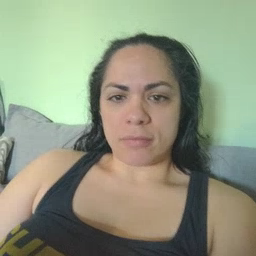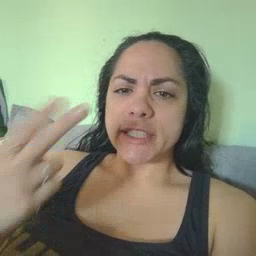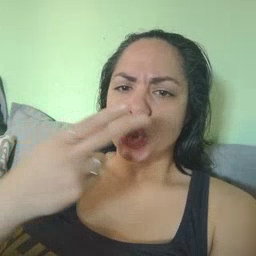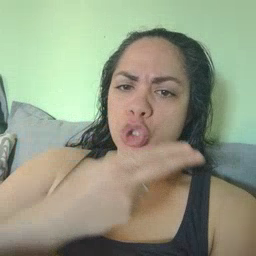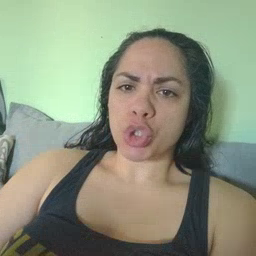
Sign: scissors